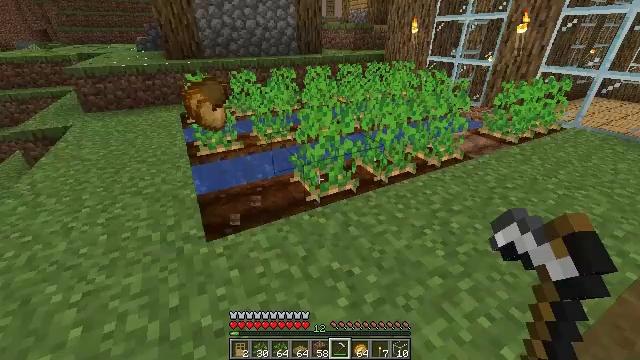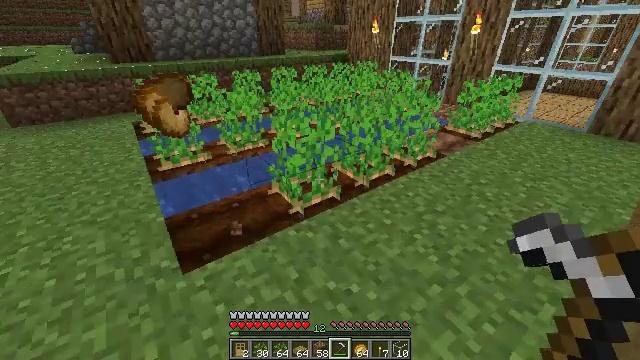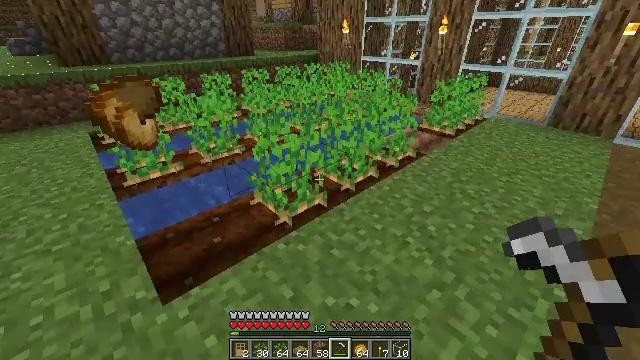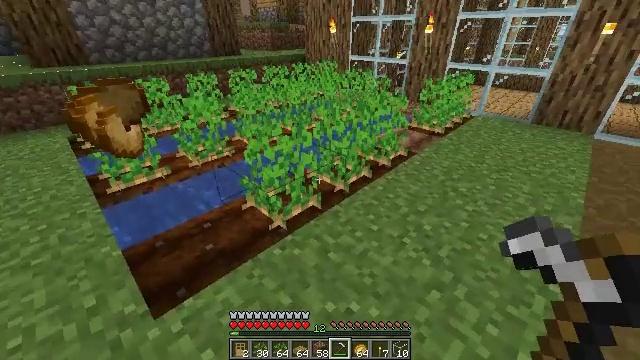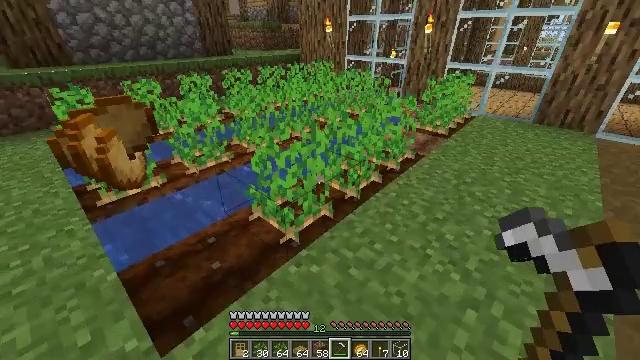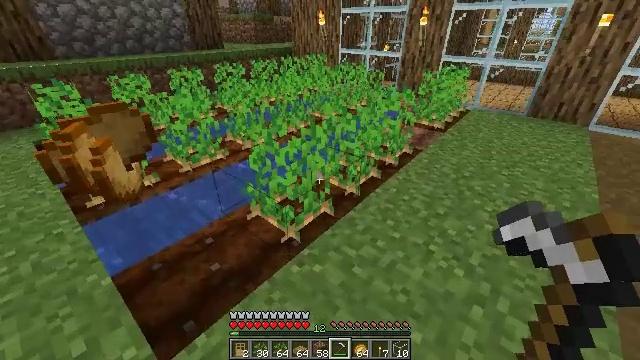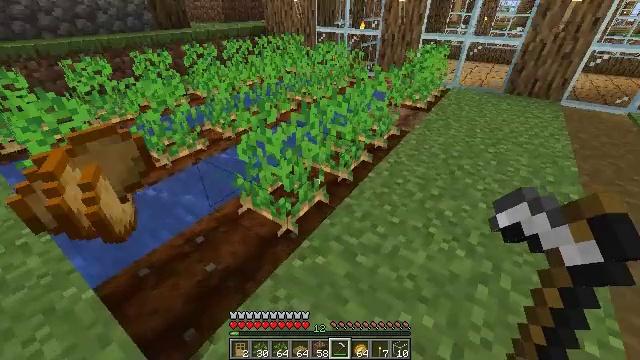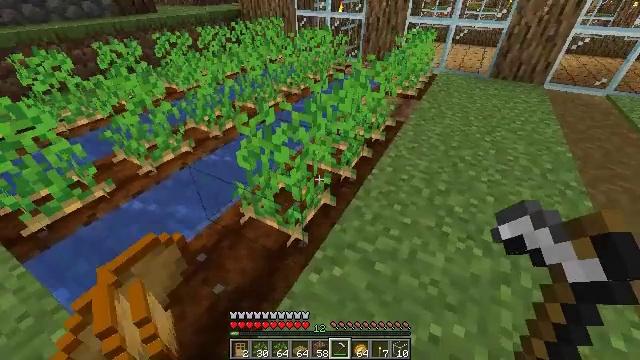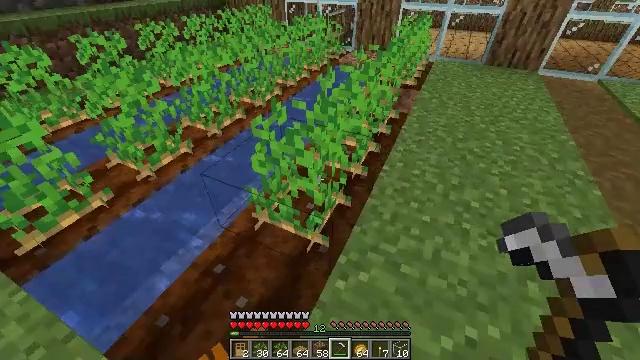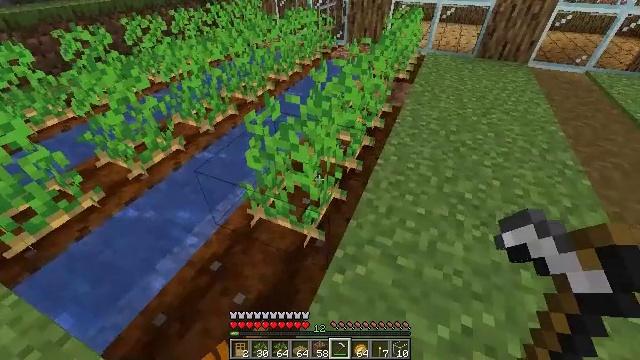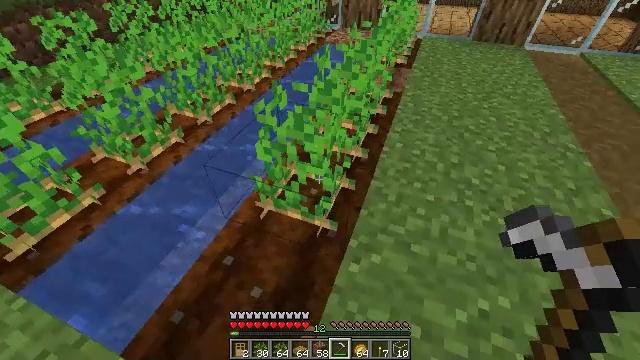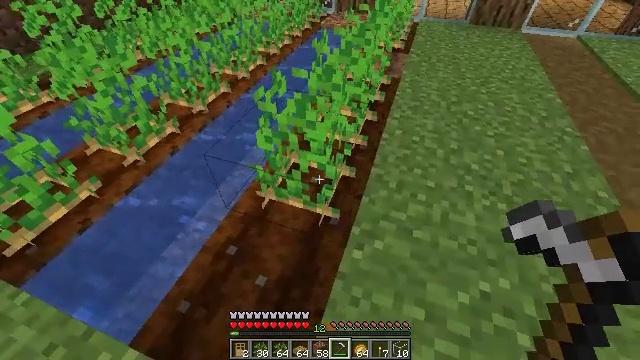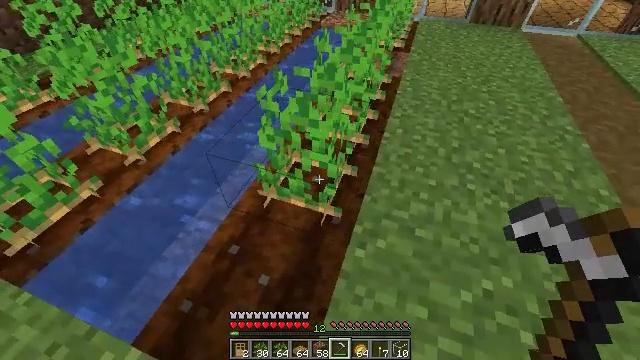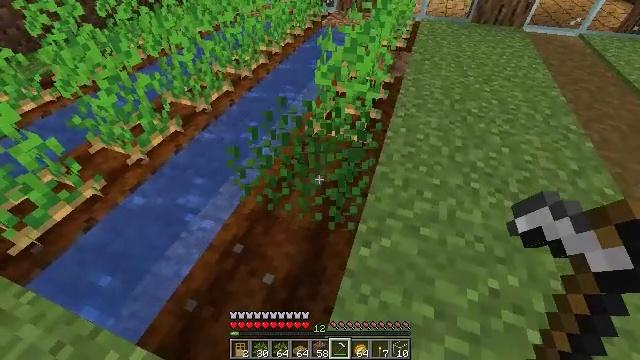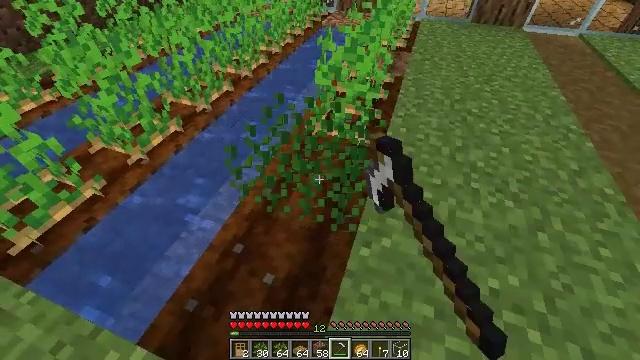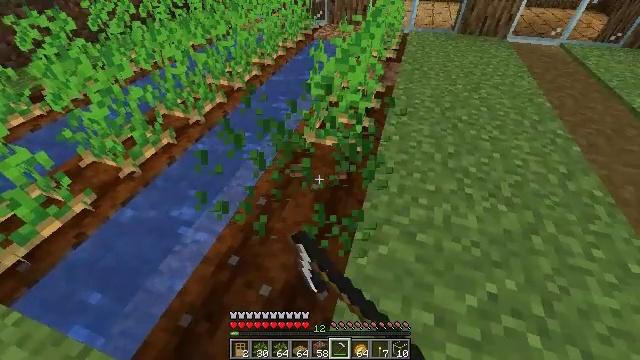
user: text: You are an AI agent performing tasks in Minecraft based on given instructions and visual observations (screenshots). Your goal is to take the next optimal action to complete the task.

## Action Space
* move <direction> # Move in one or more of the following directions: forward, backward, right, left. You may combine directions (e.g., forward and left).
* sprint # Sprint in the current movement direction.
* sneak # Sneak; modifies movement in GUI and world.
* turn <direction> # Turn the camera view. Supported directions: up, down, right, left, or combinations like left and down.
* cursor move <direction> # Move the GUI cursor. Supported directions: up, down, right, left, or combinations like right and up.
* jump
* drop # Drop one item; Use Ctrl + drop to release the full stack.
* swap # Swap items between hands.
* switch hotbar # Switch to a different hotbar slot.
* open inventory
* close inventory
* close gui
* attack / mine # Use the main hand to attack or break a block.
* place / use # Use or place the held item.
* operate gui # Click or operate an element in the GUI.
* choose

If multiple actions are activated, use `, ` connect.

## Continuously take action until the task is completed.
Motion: motion action
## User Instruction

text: Collect potatoes from the garden.
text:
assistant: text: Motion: move forward and move left, turn right
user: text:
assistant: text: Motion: move forward and move left, turn right
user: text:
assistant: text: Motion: move forward and move left, turn right
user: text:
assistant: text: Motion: move forward and move left, turn right
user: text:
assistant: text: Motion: move forward and move left, turn right and down
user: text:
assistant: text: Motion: move forward and move left, turn right and down
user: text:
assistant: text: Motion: move forward and move left, turn right and down
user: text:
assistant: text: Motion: move left, turn right and down
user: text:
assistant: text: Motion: turn right and down
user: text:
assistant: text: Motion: turn right and down
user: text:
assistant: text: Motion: turn right and down
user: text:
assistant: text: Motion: no_op
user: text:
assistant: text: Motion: attack / mine
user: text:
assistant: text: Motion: attack / mine
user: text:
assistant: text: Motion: turn right and up, attack / mine
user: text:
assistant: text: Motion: move forward, turn right and up
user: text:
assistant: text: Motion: move forward, turn right and up
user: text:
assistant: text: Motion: move forward, turn right and up
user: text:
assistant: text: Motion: move forward
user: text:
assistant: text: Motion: attack / mine
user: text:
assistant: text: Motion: attack / mine
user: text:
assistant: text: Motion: attack / mine
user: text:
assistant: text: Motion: move forward, turn right
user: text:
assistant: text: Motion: move forward, turn right
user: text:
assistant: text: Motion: move forward, turn right
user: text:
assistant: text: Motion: move forward
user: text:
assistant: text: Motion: move forward
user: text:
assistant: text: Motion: no_op
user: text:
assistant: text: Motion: no_op
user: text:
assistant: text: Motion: turn up